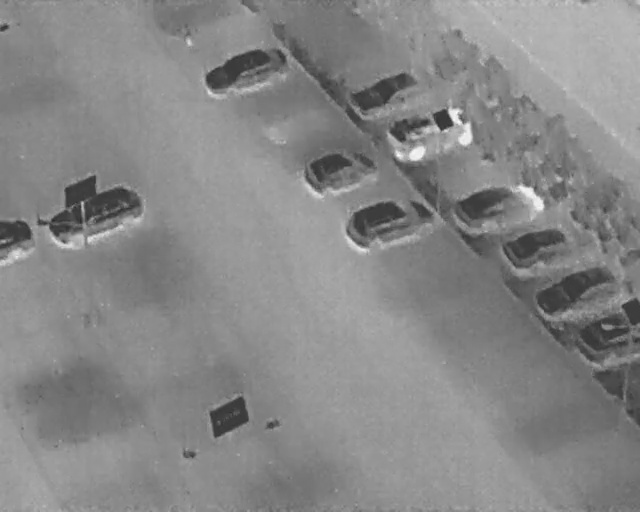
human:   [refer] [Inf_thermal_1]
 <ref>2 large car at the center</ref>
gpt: <box>[[49, 25, 56, 40, 158], [56, 34, 64, 52, 158]]</box>

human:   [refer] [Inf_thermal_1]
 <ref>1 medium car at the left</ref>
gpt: <box>[[-1, 43, 6, 50, 2]]</box>

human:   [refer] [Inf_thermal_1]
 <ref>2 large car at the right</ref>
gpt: <box>[[74, 30, 81, 49, 158], [81, 40, 87, 55, 158]]</box>

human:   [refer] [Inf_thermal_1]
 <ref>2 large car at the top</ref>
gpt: <box>[[34, 5, 41, 22, 158], [63, 17, 70, 34, 158]]</box>

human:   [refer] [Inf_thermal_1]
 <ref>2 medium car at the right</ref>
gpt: <box>[[87, 47, 92, 65, 153], [91, 59, 98, 72, 2]]</box>